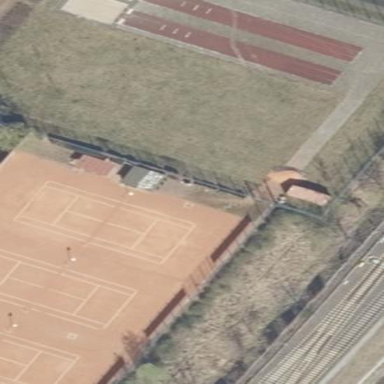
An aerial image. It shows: Clay tennis court pitch.